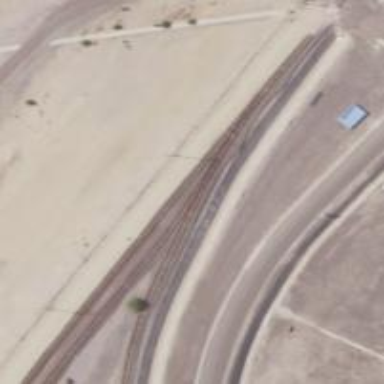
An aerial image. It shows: Rail spur service.